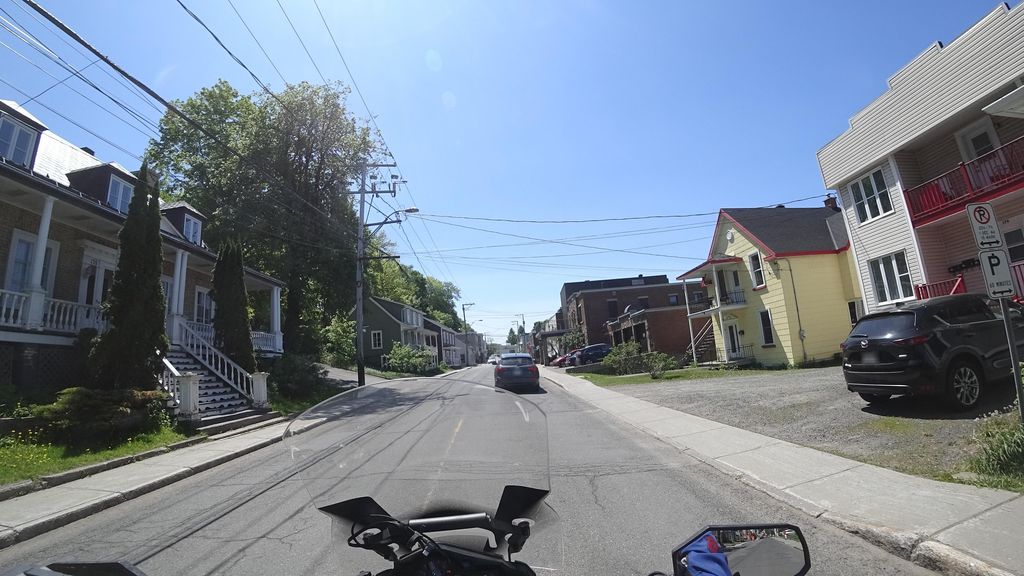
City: quebec_city